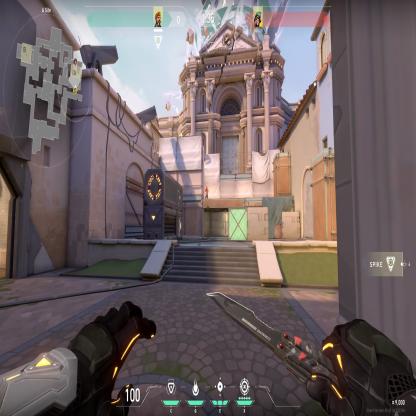
Label: enemy